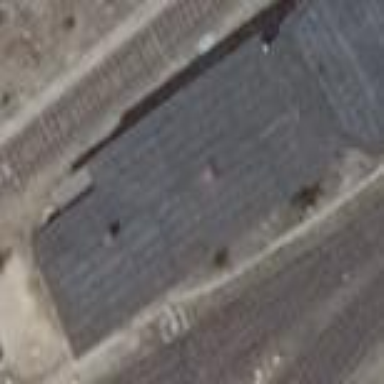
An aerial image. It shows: Industrial building.